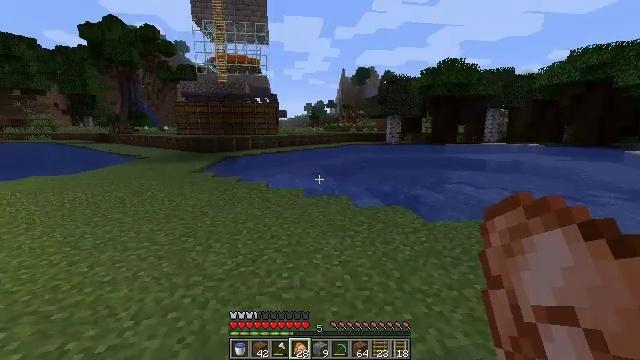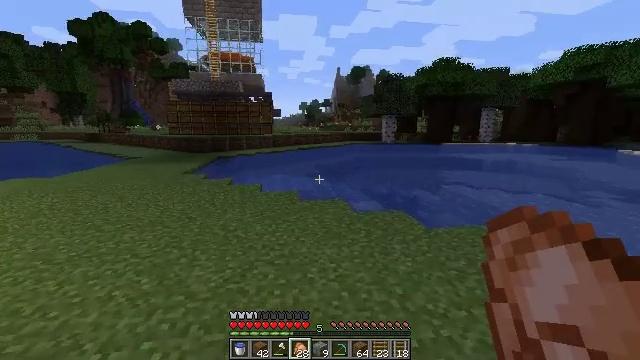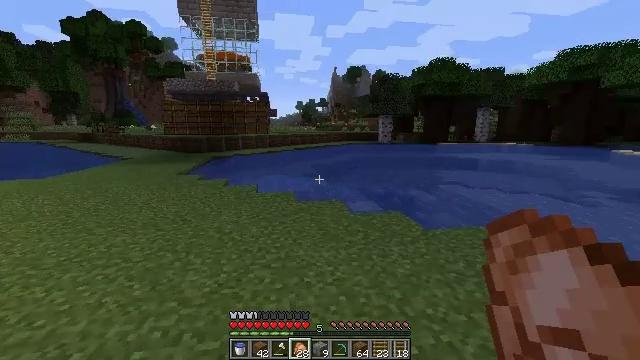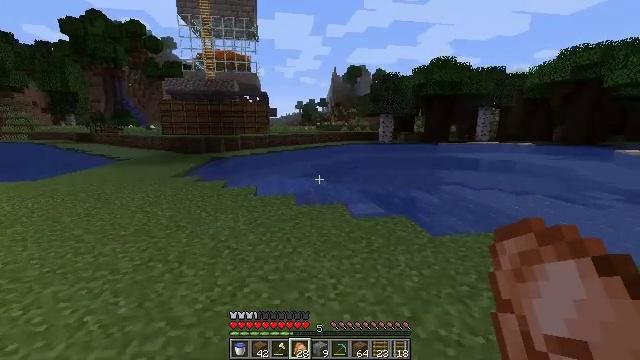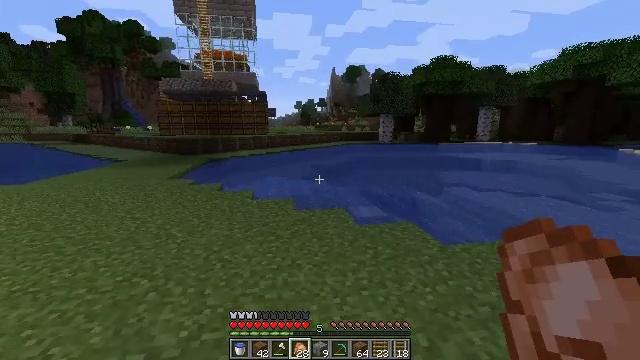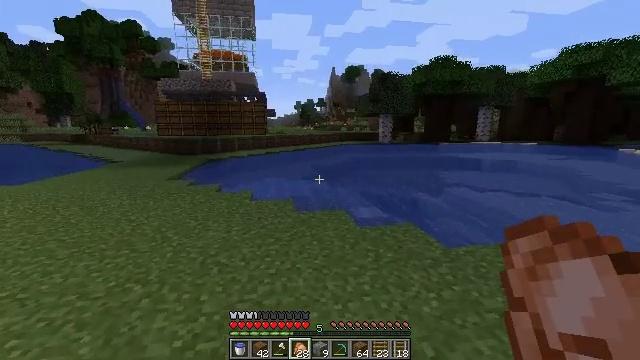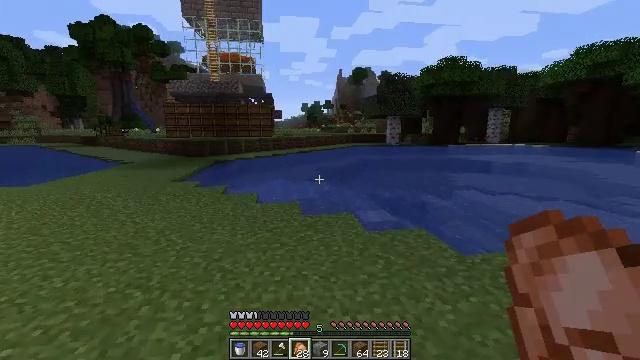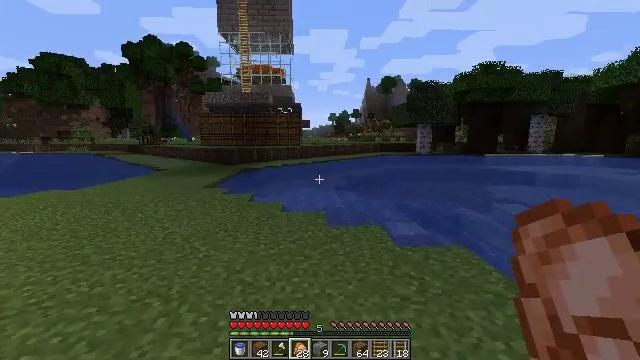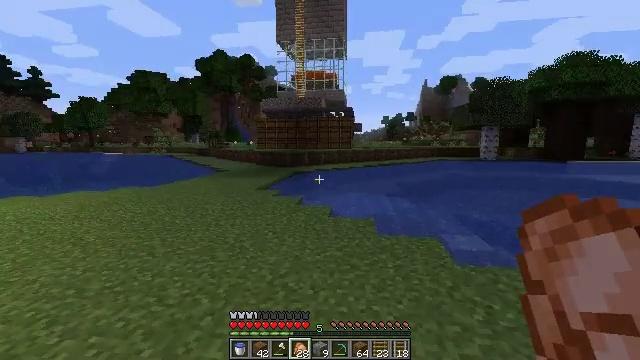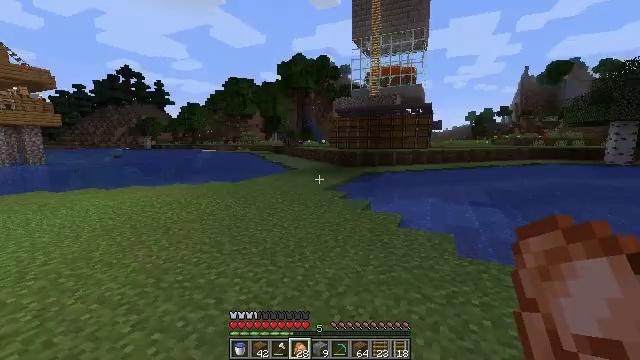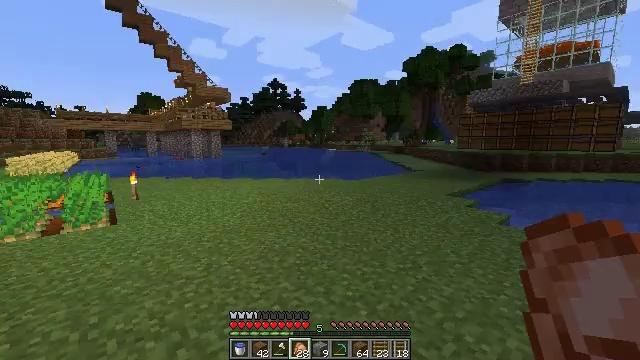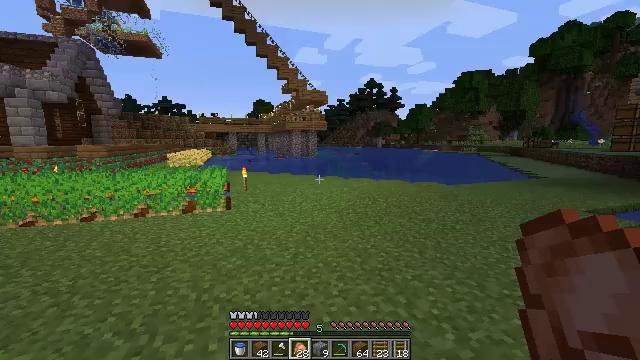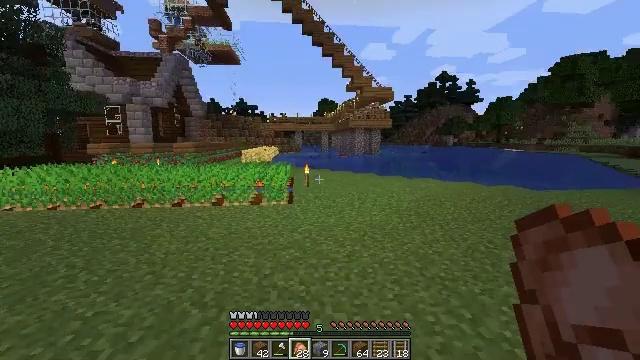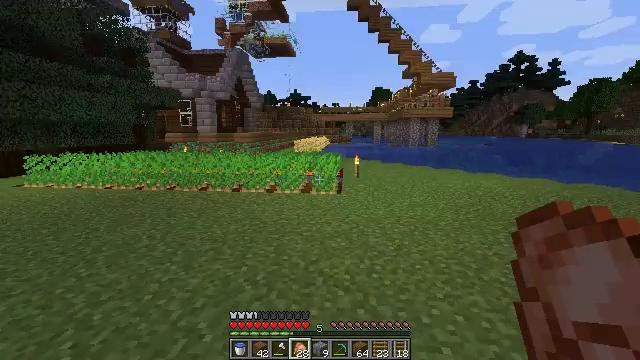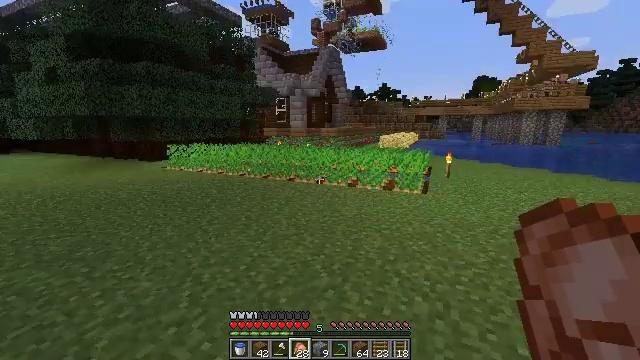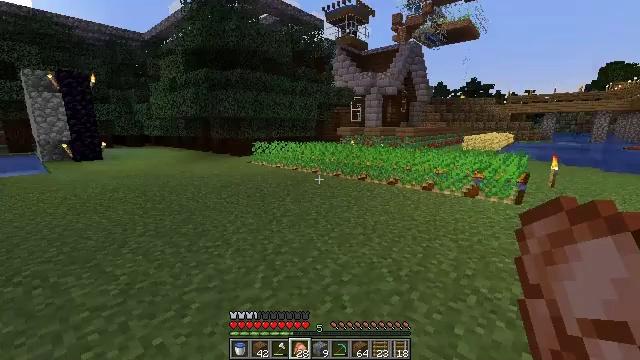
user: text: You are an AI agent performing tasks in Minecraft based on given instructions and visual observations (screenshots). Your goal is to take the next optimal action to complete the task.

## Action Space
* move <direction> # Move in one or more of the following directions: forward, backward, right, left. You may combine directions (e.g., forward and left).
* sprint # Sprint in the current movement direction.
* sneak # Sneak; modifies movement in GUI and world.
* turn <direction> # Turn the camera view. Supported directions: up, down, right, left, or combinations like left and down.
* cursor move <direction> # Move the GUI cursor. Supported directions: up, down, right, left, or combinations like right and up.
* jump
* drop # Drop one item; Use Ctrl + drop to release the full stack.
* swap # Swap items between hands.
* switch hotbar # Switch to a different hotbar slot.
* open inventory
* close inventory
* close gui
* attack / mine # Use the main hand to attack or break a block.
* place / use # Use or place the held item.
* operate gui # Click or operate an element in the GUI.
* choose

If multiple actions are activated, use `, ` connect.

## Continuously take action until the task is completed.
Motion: motion action
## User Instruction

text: Take down the purple bed.
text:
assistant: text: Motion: move forward, turn right
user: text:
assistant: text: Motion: move forward
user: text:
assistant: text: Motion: move forward
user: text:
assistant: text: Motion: move forward
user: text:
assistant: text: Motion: move forward
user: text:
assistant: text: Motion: move forward, turn left
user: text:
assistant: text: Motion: move forward, turn left and up
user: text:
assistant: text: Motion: move forward, turn left and up
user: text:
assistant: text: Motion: move forward, turn left
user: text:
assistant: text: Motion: turn left
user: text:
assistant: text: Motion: turn left
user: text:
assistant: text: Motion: turn left
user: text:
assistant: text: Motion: turn left and down
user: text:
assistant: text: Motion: turn left and down
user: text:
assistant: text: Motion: turn left
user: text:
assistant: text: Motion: turn left
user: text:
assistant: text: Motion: move forward
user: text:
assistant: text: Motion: move forward
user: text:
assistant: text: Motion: move forward
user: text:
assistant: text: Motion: move forward
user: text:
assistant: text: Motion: move forward
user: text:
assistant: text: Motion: move forward, turn left
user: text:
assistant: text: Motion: move forward, sprint, turn left and up
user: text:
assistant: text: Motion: move forward, sprint, turn left
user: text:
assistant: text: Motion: move forward, sprint, turn left
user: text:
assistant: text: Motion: move forward, turn left
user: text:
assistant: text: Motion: move forward, turn left
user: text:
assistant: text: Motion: move forward, sprint, turn left
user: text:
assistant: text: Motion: move forward, sprint, turn left
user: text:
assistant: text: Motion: move forward, sprint, turn left and down